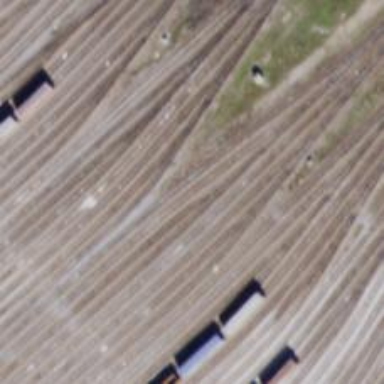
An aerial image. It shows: Railway yard used for servicing trains.